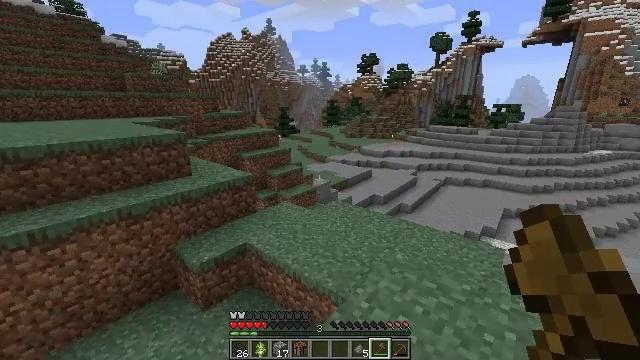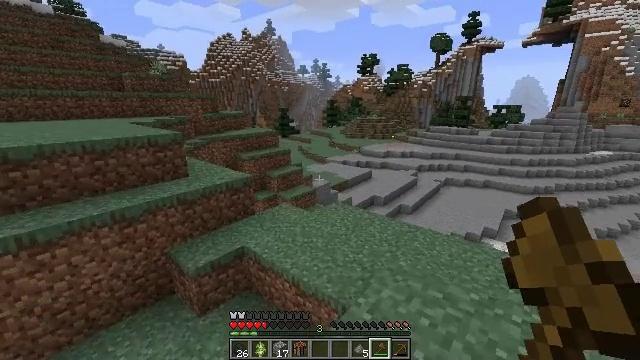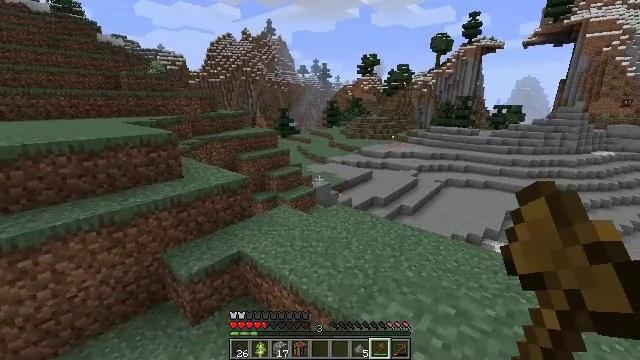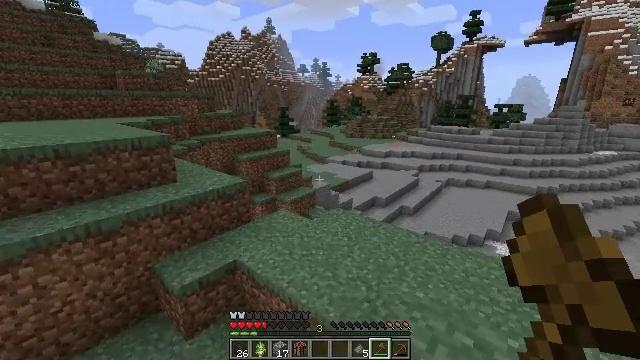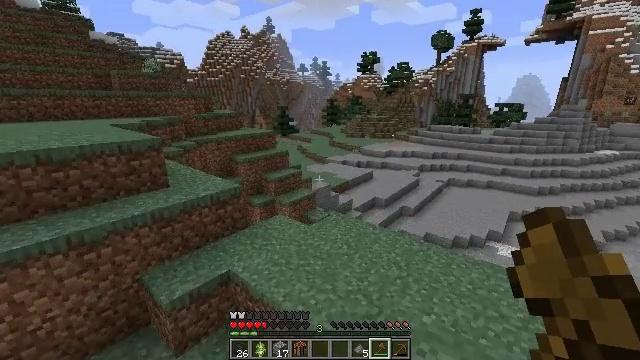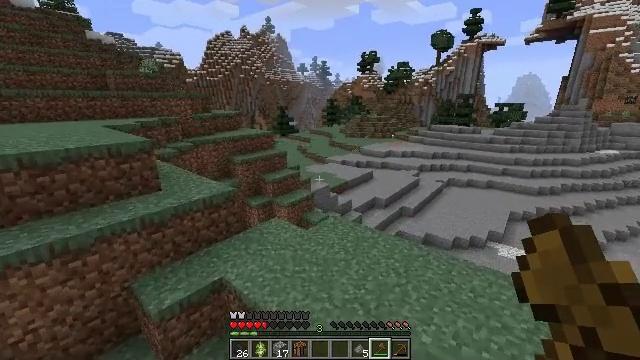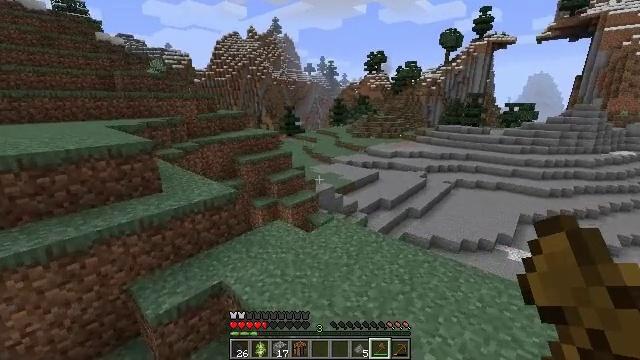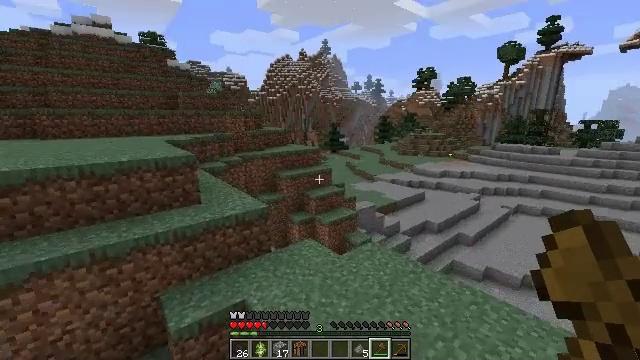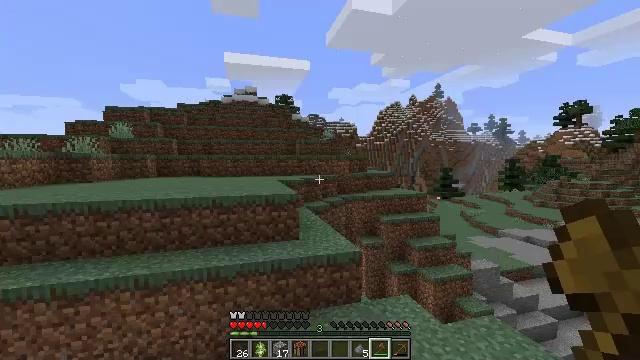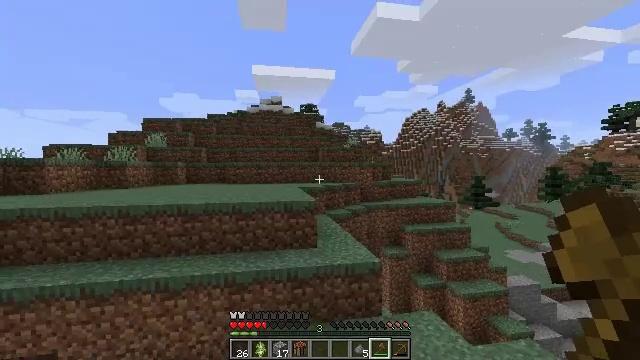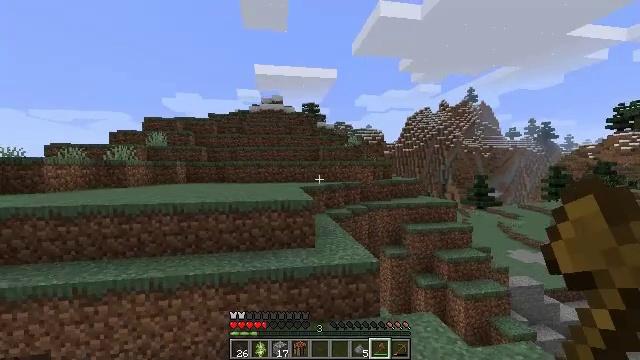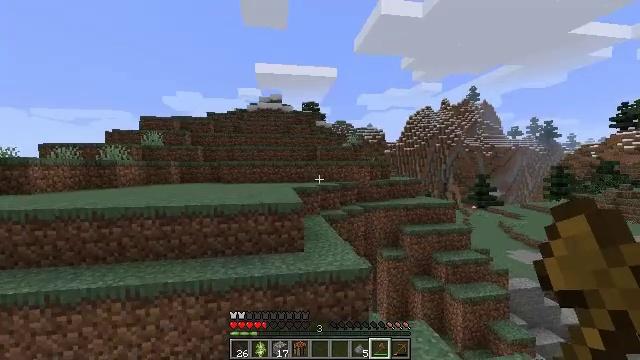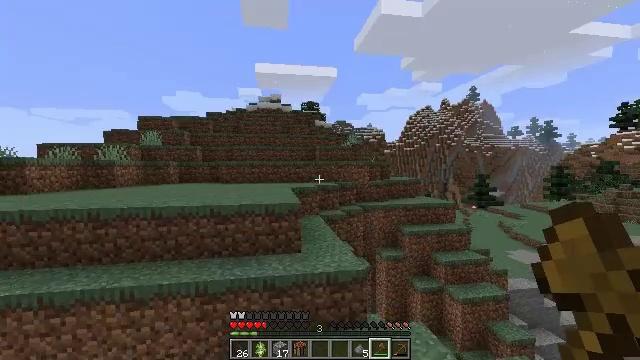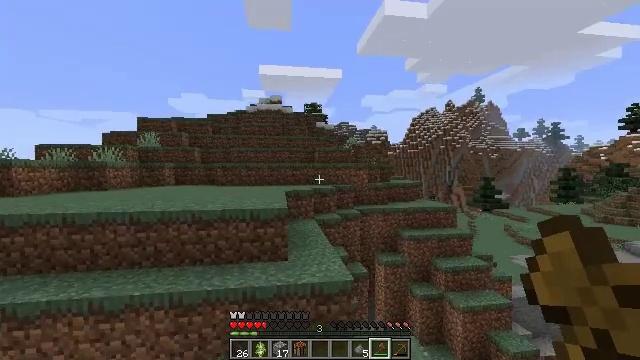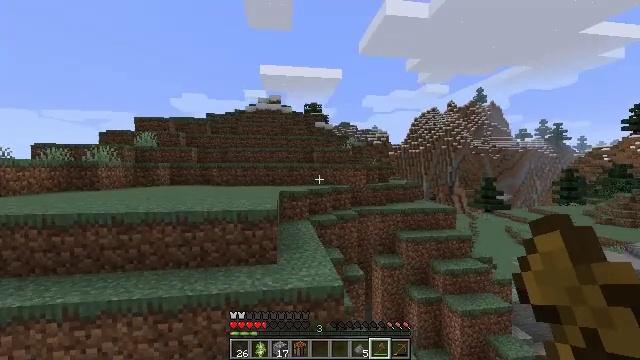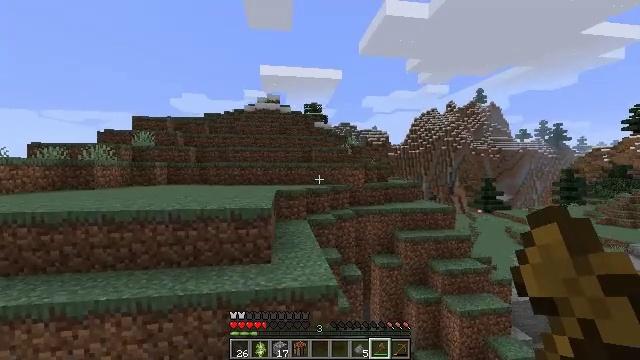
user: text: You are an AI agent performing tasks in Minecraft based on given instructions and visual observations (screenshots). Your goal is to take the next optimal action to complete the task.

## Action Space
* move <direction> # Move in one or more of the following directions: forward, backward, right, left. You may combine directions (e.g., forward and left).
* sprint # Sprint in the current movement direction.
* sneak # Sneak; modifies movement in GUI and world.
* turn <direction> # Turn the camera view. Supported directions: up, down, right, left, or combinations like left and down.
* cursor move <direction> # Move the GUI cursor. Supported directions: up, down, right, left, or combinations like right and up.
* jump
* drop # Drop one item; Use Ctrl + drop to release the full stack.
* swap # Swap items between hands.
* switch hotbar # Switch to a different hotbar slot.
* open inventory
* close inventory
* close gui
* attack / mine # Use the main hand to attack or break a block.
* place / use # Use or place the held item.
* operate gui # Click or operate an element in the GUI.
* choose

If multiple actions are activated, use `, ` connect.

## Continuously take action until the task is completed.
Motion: motion action
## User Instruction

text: Hunt a cow.
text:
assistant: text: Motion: move forward
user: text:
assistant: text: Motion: move forward
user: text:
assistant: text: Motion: move forward
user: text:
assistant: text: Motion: move forward and move right
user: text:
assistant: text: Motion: move forward and move right
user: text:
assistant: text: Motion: move forward and move right, turn left
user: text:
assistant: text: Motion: move forward and move right, turn left and up
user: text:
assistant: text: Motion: move forward and move right, turn left and up
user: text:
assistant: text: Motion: move forward and move right, turn left and up
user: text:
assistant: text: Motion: move forward and move right
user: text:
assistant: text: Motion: move forward and move right
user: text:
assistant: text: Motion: move forward and move right
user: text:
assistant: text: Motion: move forward and move right
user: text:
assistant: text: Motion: move forward and move right
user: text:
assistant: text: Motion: move forward and move right
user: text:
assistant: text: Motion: move forward and move right
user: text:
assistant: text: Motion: move forward and move right
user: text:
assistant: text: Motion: move right, turn right and down
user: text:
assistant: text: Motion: turn right and down
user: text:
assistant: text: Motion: turn right and down
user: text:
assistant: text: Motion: turn right and down
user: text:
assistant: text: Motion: no_op
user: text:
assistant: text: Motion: no_op
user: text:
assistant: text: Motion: no_op
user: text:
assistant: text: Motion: turn right and down
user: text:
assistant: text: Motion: turn right and down
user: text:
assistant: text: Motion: turn right and down
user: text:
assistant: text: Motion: turn right and down
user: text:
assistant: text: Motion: turn right and down
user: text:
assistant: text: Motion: move forward, turn down